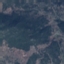
Land use / land cover class: HerbaceousVegetation